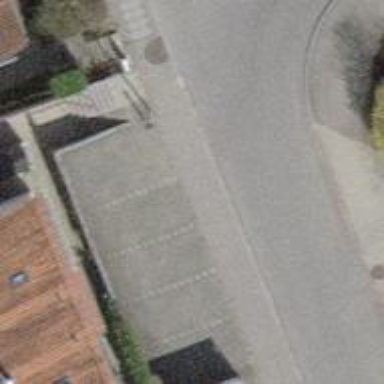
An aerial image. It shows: Kerb barrier.